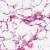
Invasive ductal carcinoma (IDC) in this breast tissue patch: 0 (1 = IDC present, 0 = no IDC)